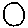
Label: circle